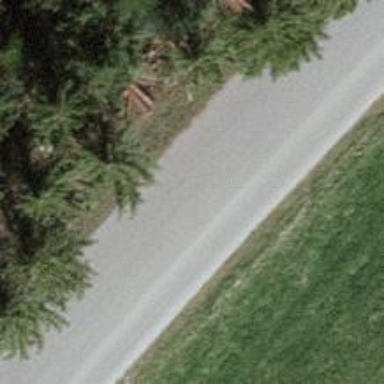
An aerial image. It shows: Tertiary road with asphalt surface.